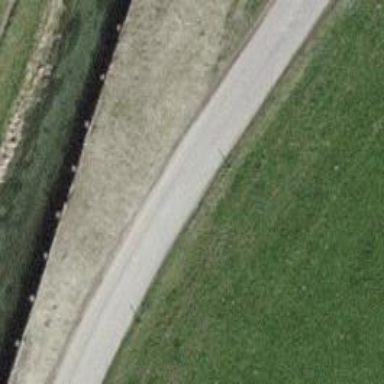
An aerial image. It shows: Unclassified road with asphalt surface.